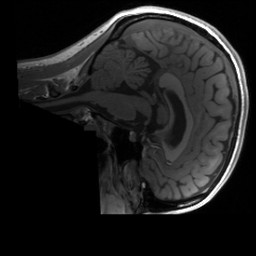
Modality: T1w
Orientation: sagittal
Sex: female